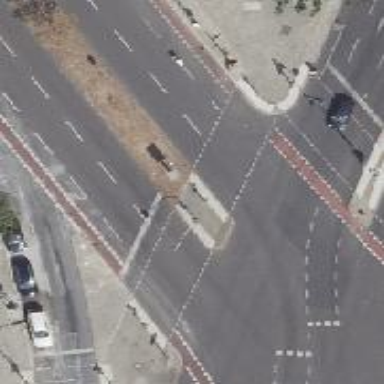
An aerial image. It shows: Crossing with traffic signals.